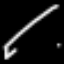
Label: pencil